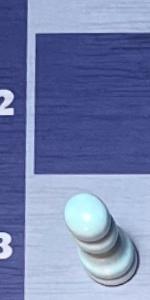
Label: Pawn_White